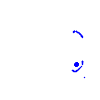
Particle: electron